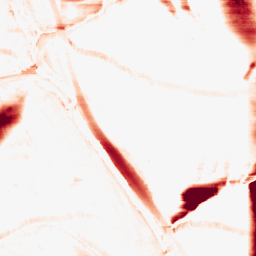
Category: morphological
Decomposition family: morphological_rect
Decomposition parameters: operation: opening
width: 50
height: 10
Upsampling method: quadratic
Upsampling parameters: scale: 2
Upsampling scale: 2